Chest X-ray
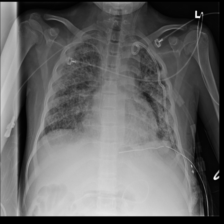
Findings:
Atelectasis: negative
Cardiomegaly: negative
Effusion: negative
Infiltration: negative
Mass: negative
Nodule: negative
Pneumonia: negative
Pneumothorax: negative
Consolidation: negative
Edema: negative
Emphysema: negative
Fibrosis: negative
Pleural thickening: positive
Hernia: negative